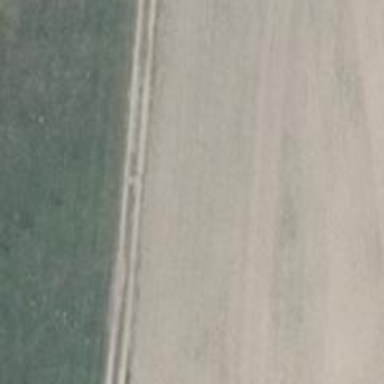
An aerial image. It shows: Dirt track road with grade3 tracktype.